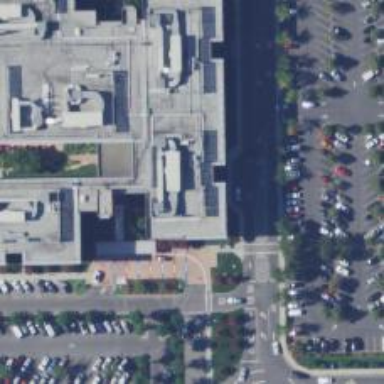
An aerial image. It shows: Healthcare clinic is depicted in the image.